Interaction volume radius: 5 \u00c5
Interaction volume height: 35 \u00c5
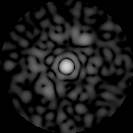
Disorder parameter: 0.8134